Question: I have a modal popup which is placed behind the keyboard.
How can I move the modal popup to a higher position?

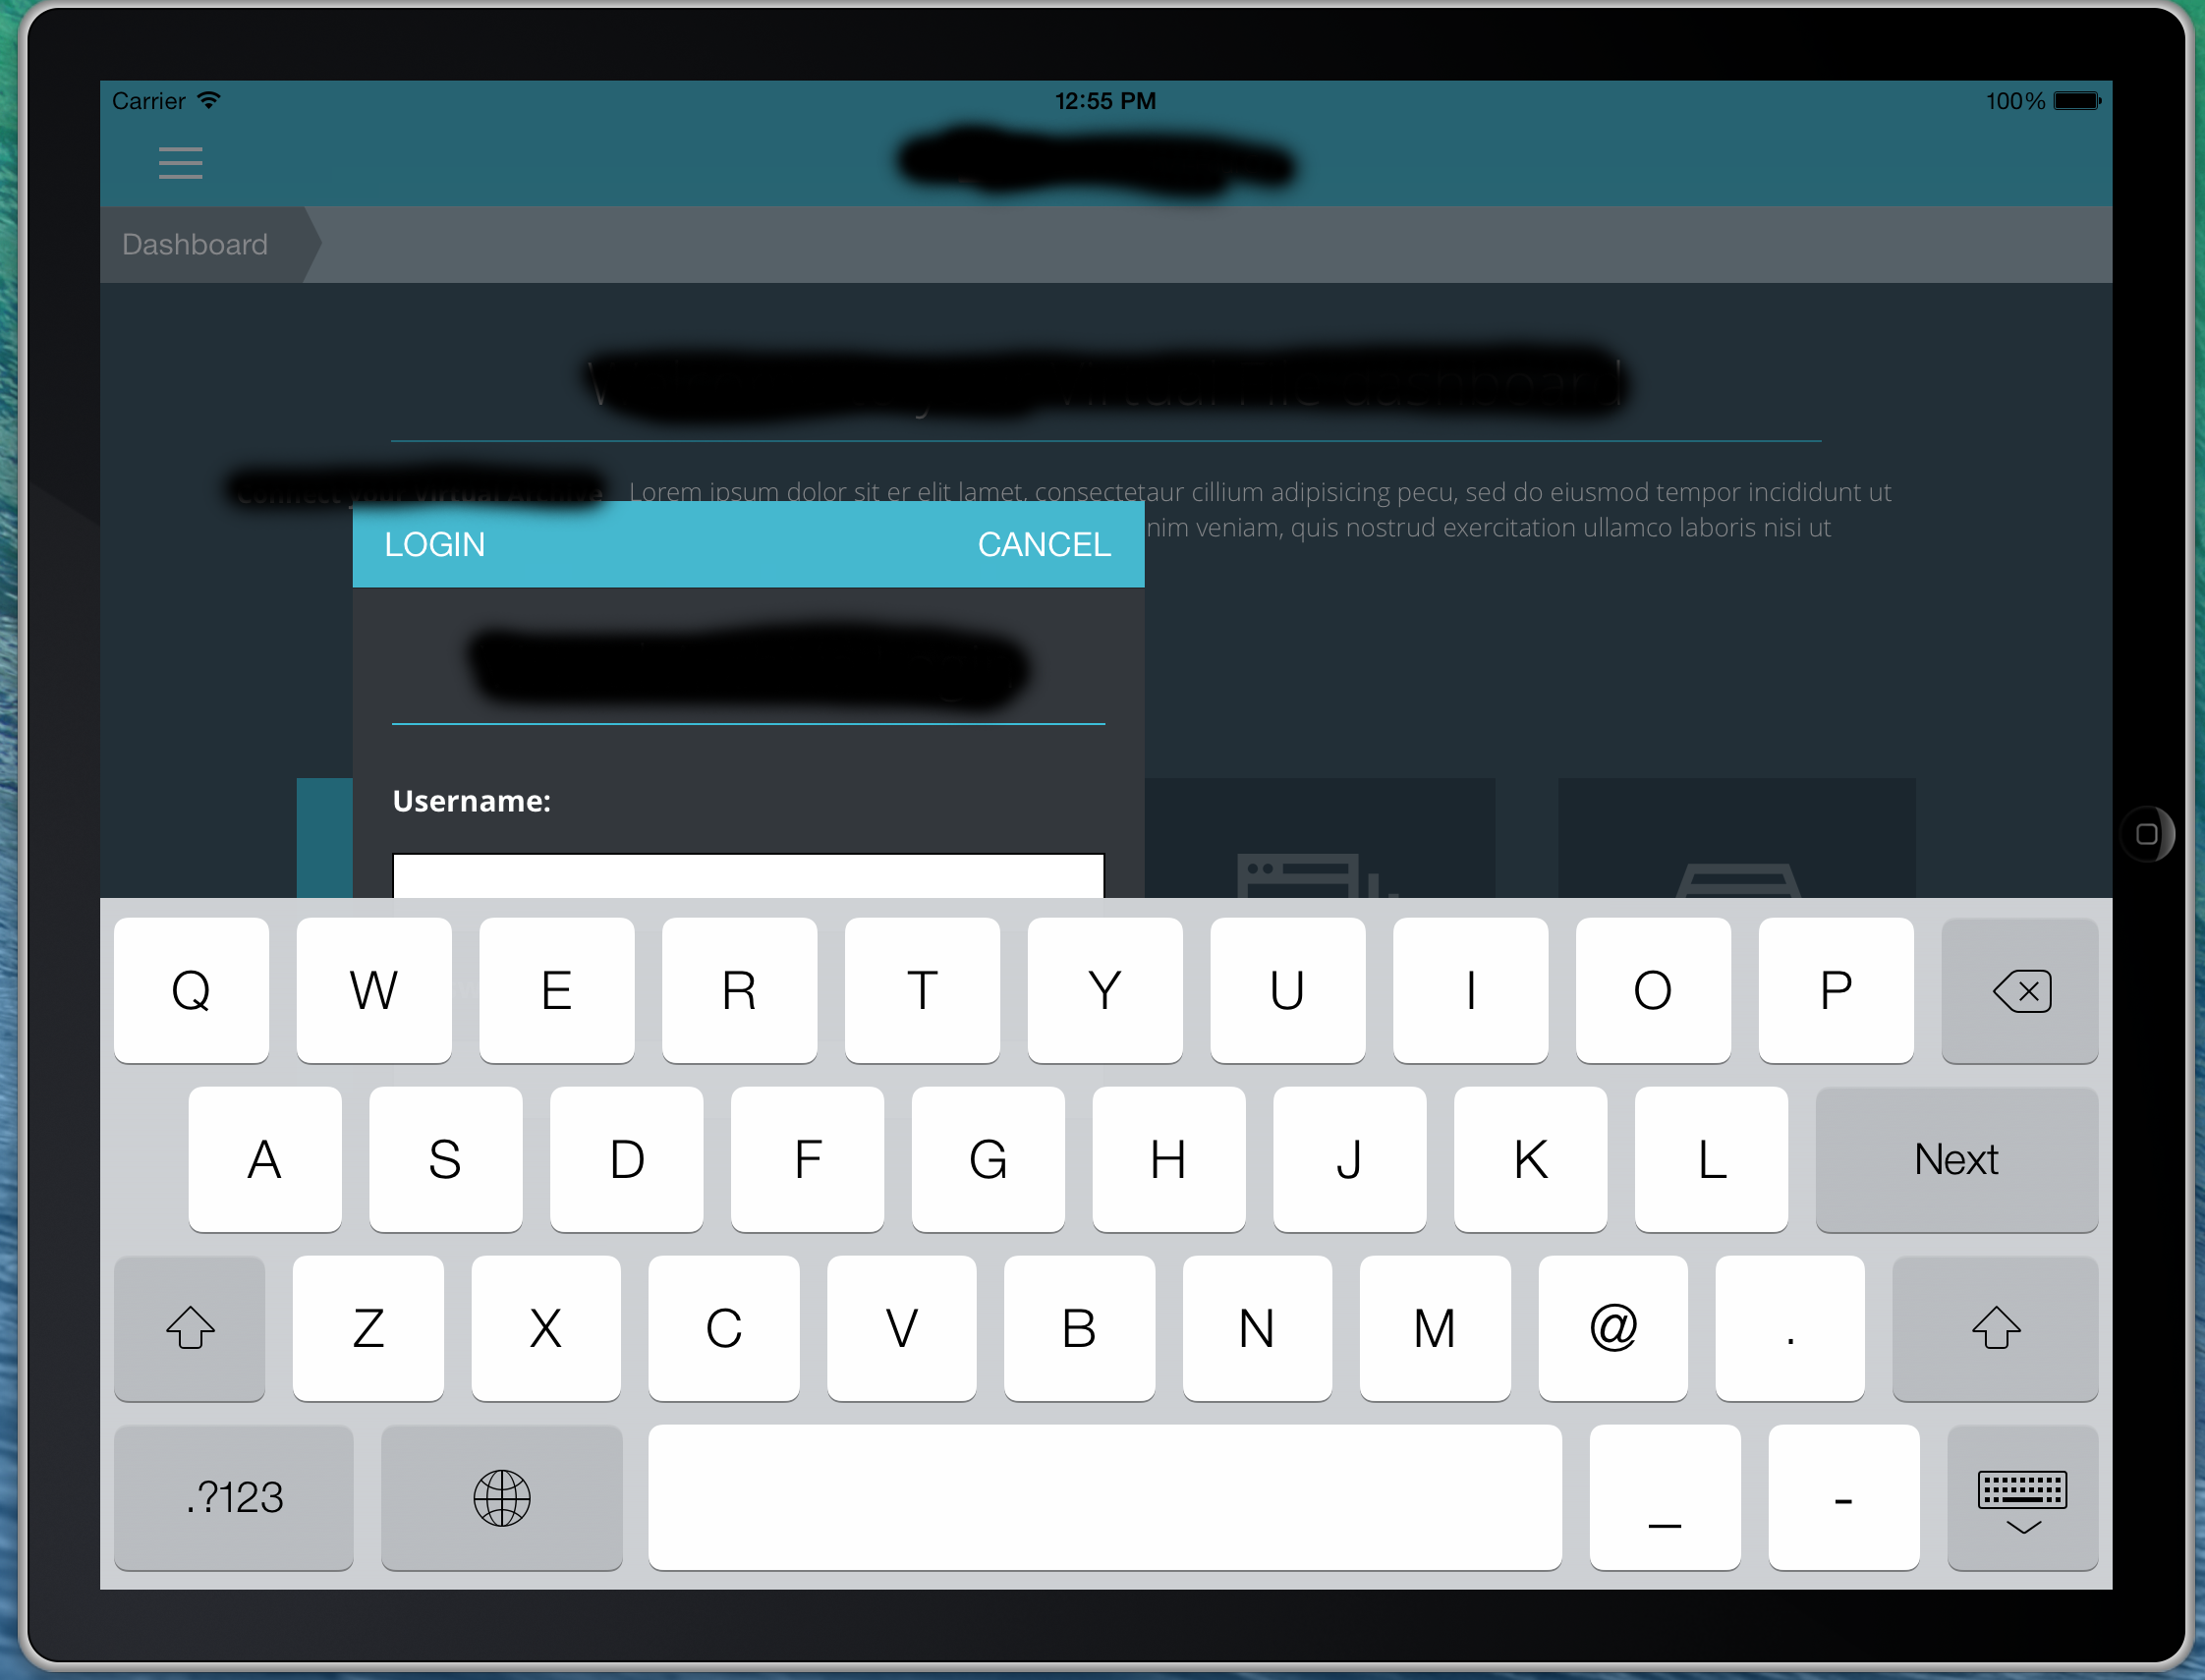
Answer: This is work around to get rid of mentioned situation.
I assume you are using 'becomeFirstResponder' for textField. Write below code in class which is presented modally.
'''
-(void)viewDidAppear:(BOOL)animated{
[self performSelector:@selector(txtFieldResponder) withObject:nil afterDelay:0.1];
}
-(void)txtFieldResponder{
[self.txt becomeFirstResponder];
}
'''
Hope this helps.